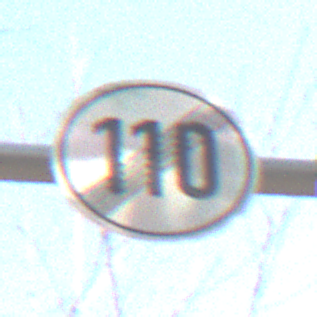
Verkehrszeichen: EndeGeschwindigkeit110
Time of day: MorningAfternoon
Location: Outdoor (Nature)
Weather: Clear
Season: Winter
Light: Natural